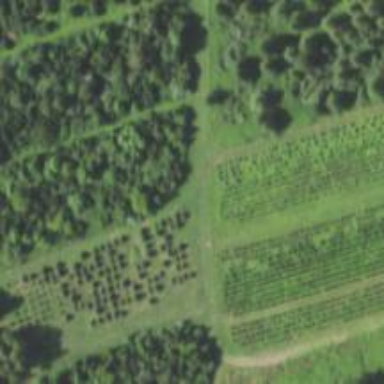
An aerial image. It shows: Plant nursery specializing in Christmas trees.